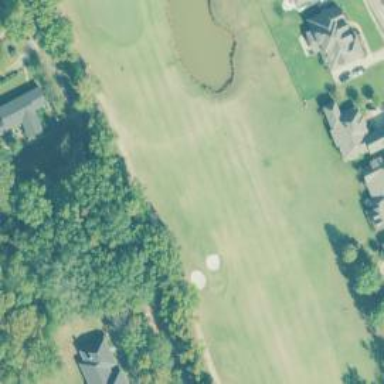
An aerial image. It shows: View of golf hole.